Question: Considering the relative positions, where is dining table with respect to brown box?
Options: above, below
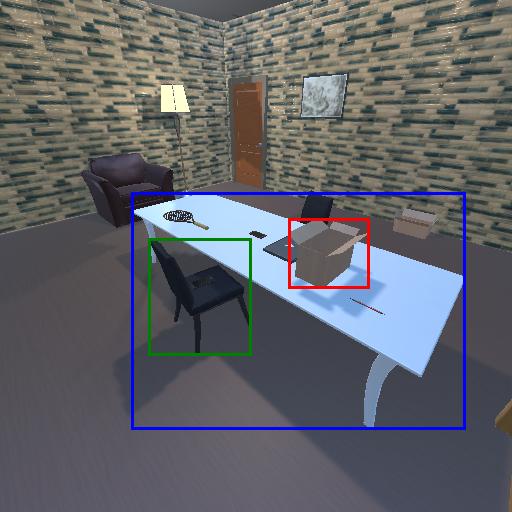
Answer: above